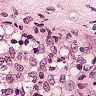
Metastatic tissue present: no